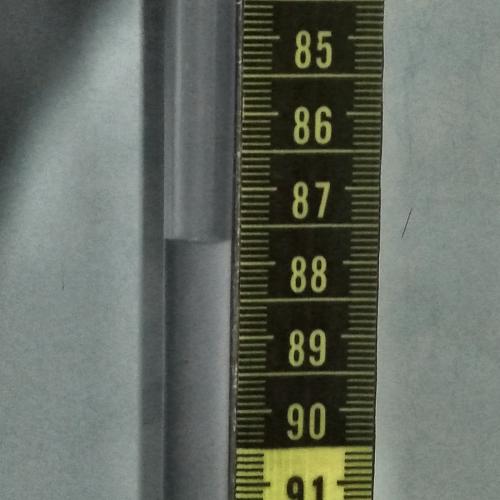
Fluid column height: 87.7 cm